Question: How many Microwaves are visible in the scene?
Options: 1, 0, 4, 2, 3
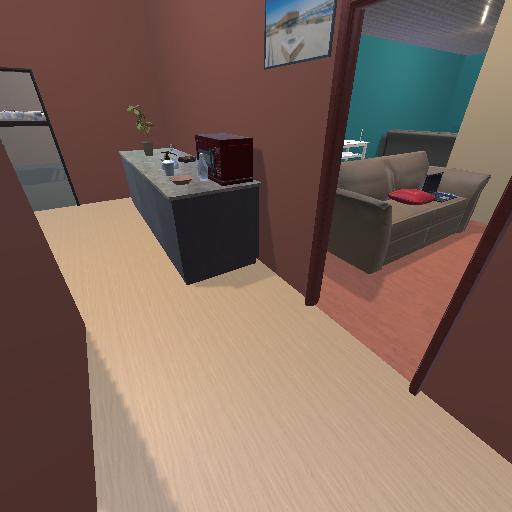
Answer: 1